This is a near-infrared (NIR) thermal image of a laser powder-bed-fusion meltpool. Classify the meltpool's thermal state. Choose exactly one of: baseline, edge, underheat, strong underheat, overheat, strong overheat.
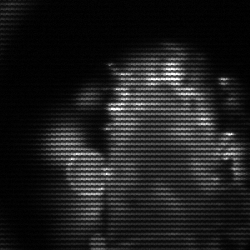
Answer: strong underheat